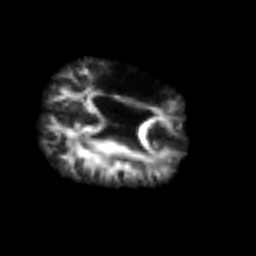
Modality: FA
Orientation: axial
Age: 42
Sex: male
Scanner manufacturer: siemens
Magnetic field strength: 3 T
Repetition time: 3.2 s
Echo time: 0.081 s